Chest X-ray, PA view. Patient: 15 years old, sex M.
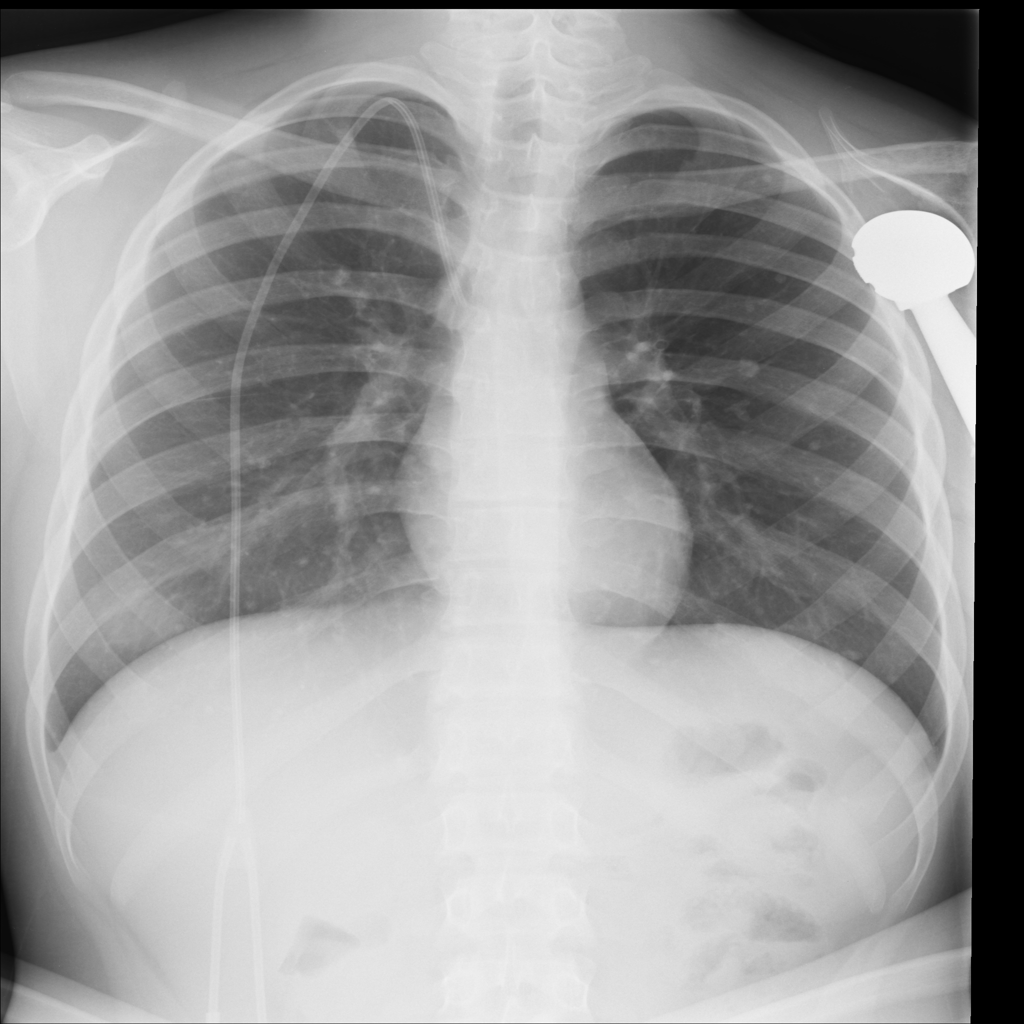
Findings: No Finding